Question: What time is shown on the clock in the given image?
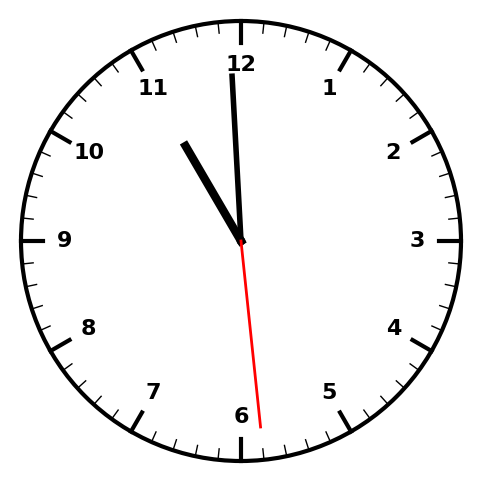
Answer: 10:59:29